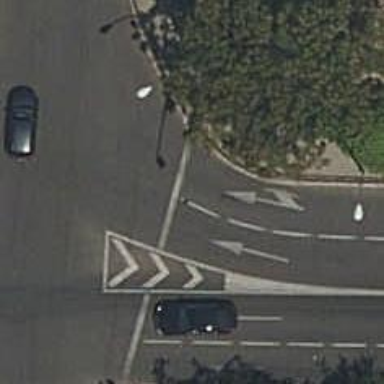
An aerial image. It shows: Road with traffic signals.